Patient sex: F
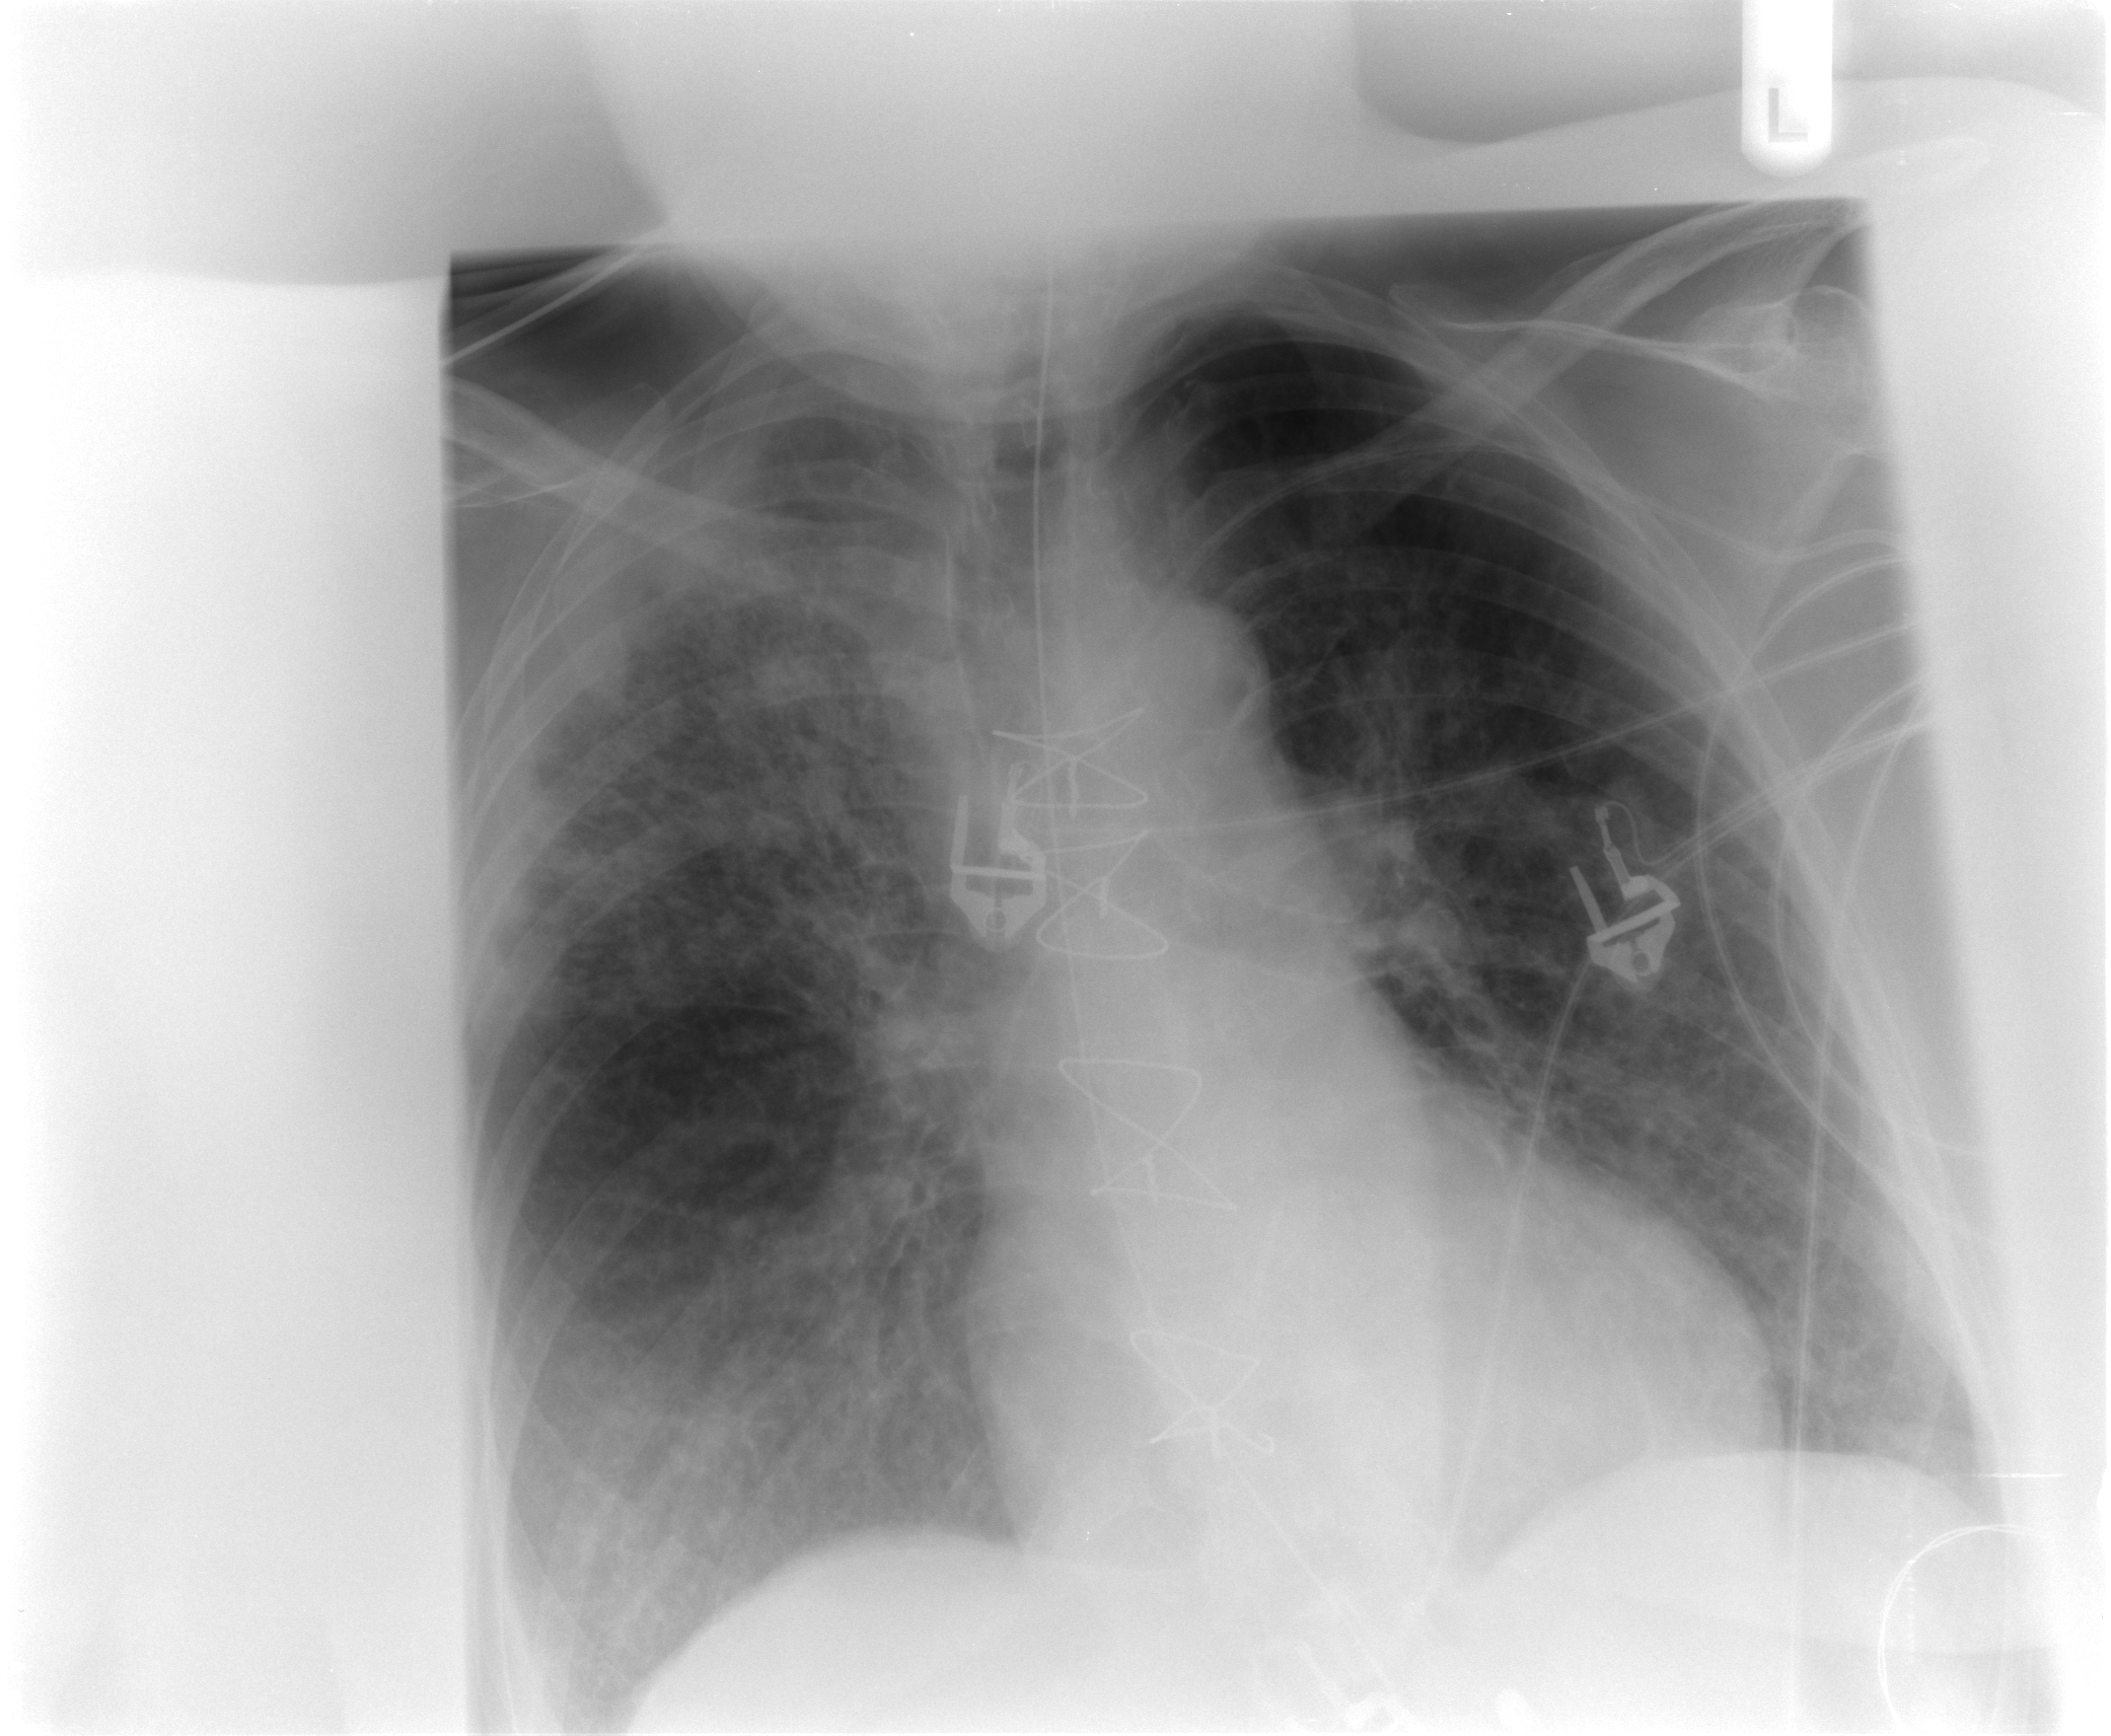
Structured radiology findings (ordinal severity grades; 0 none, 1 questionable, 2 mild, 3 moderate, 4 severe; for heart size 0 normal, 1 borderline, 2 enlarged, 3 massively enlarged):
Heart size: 2
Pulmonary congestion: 3
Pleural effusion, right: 2
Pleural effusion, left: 2
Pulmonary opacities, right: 4
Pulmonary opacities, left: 3
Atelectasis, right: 3
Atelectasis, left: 2